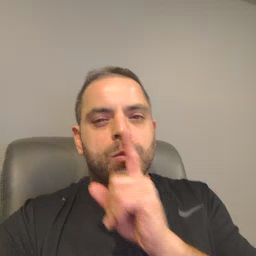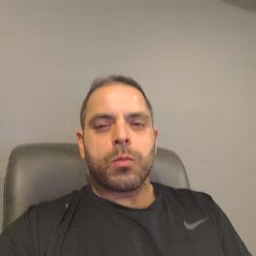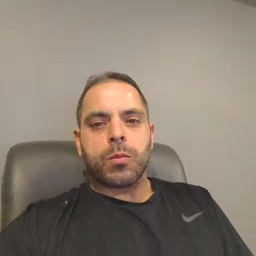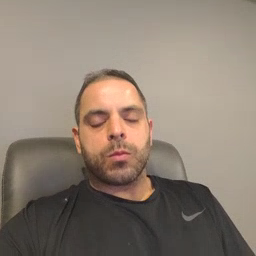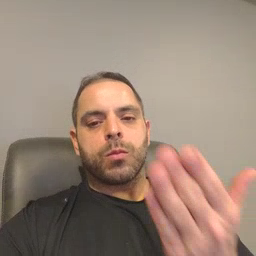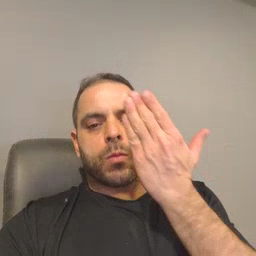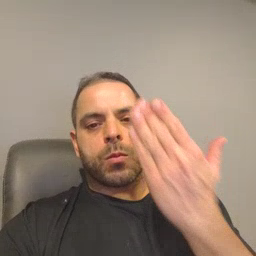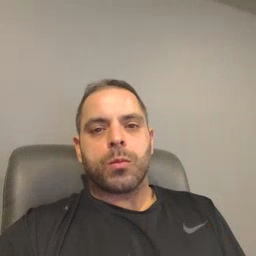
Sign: morning